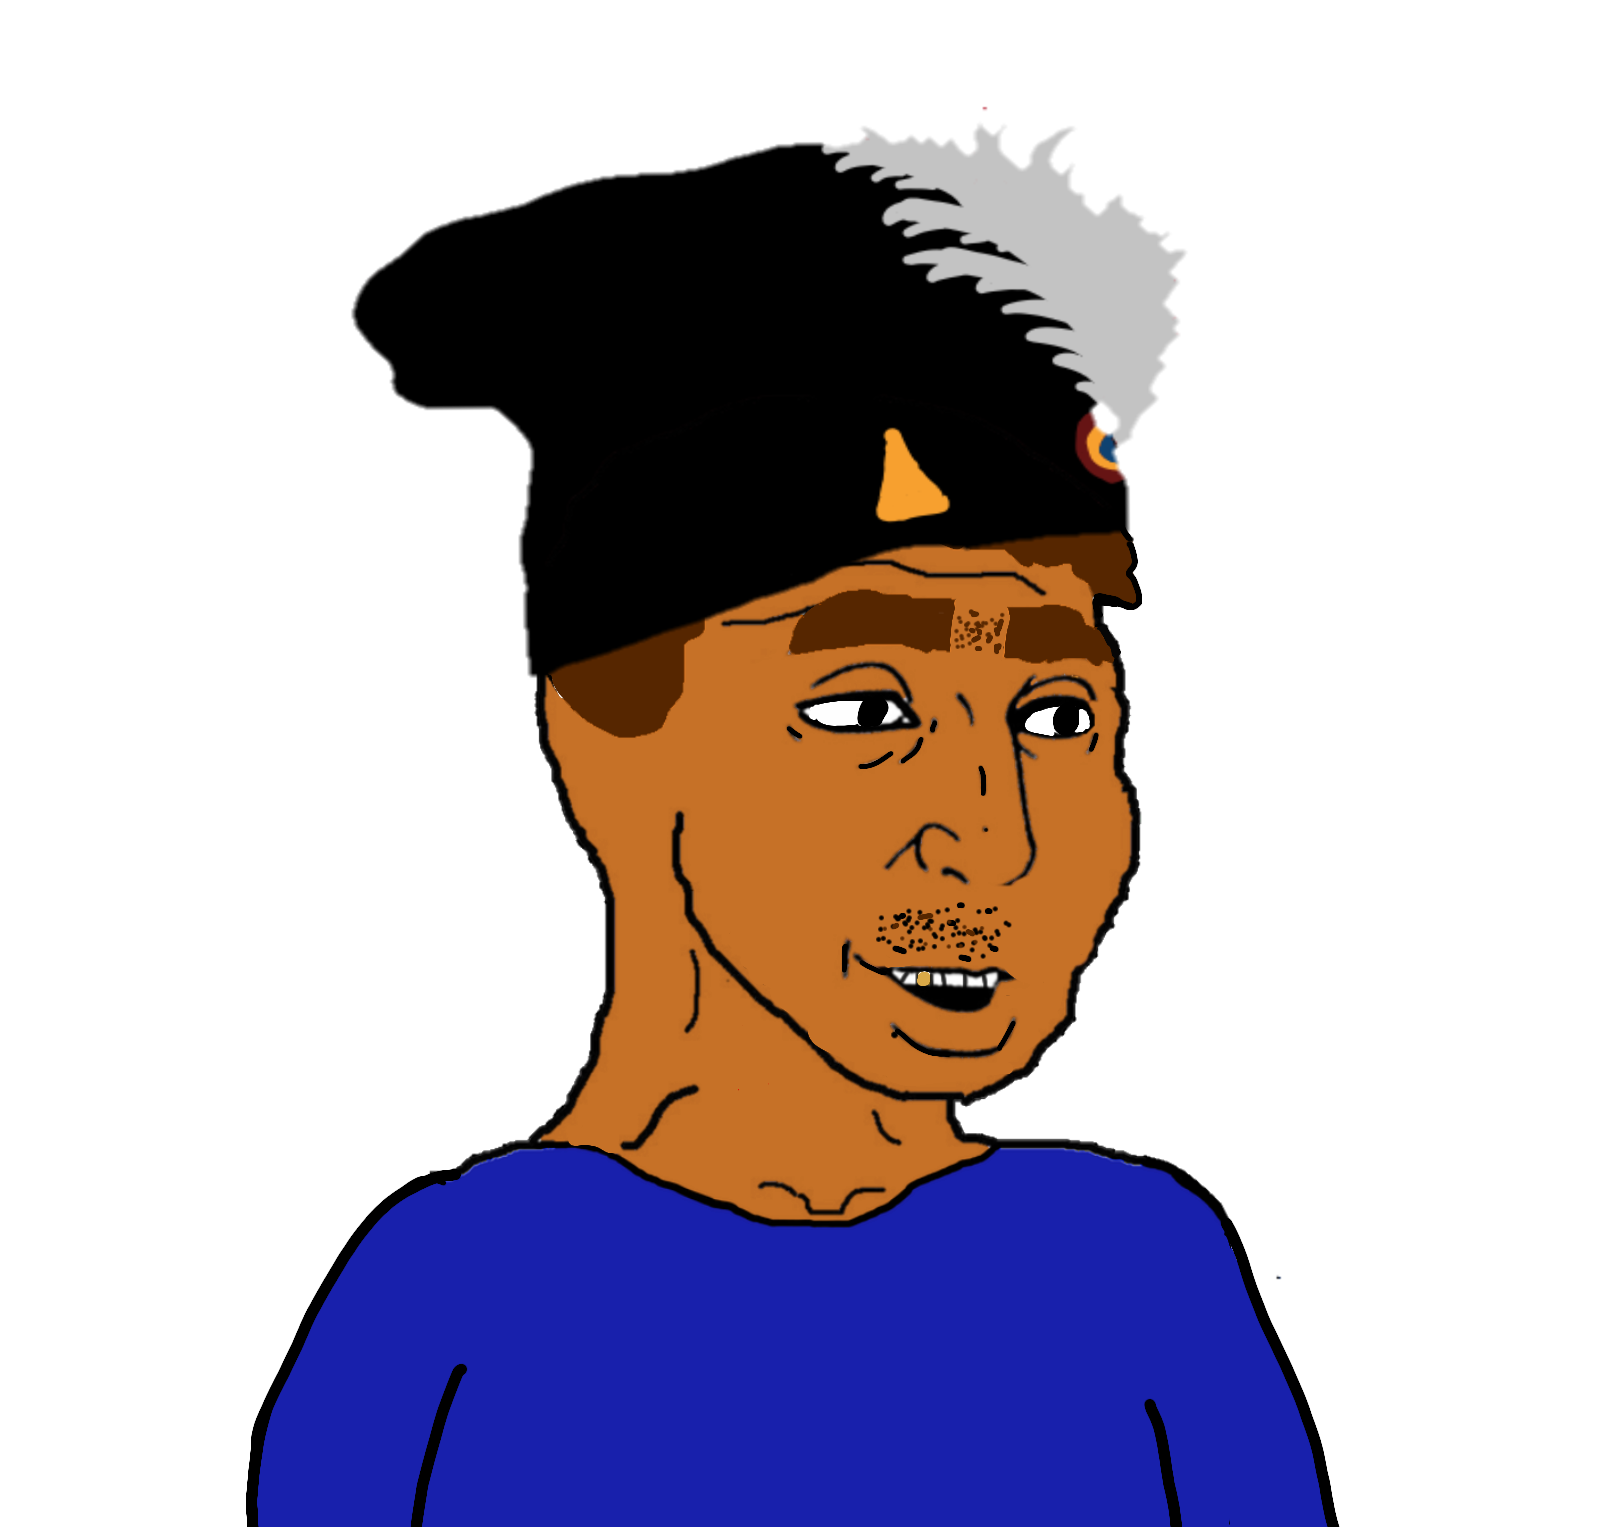
Label: 5_Groomer